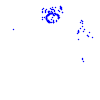
Particle: proton